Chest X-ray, AP view. Patient: 38 years old, sex M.
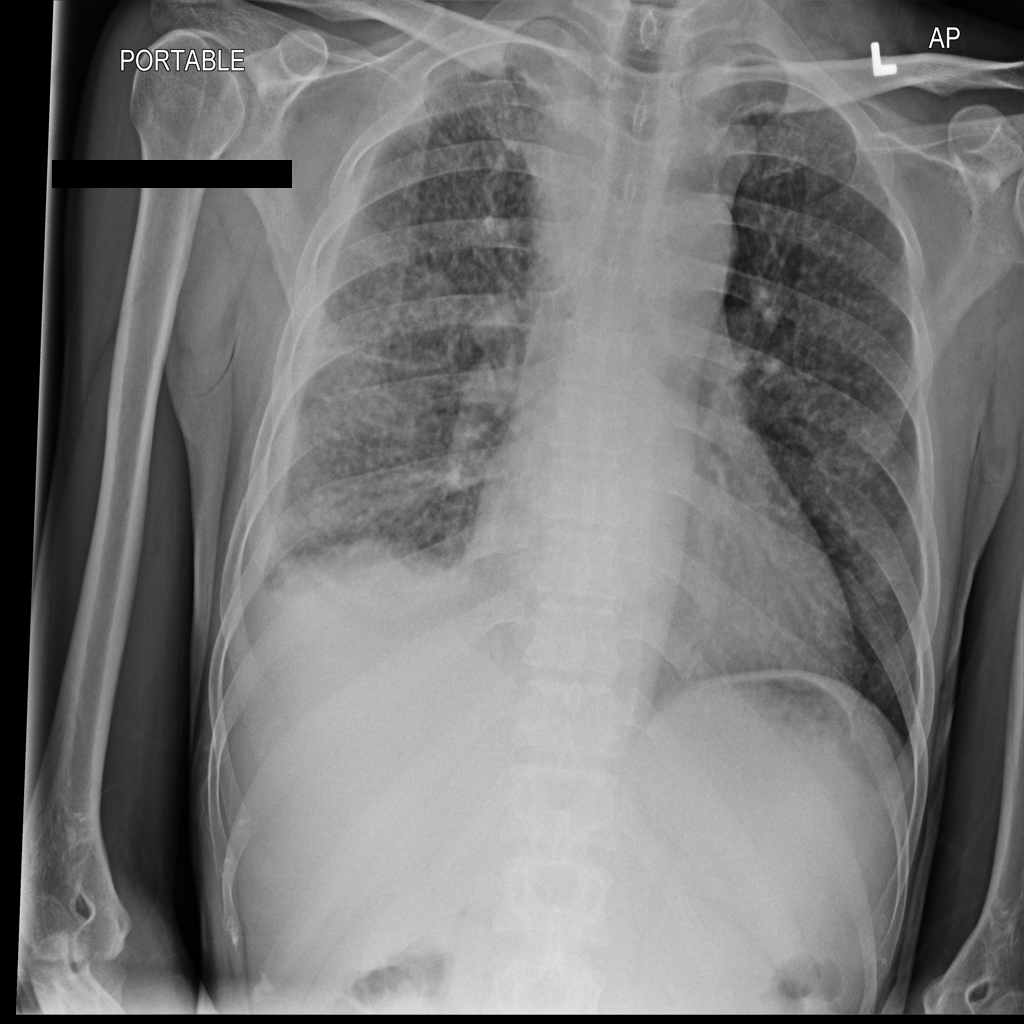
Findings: Infiltration, Nodule, Pleural_Thickening